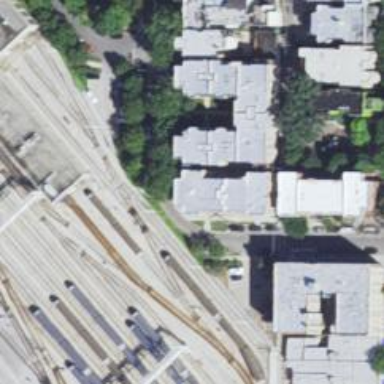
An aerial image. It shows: Electrified rail passing through service yard.